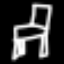
Label: chair